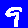
Digit: 9